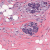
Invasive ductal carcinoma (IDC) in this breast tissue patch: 1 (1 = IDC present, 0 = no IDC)